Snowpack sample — Rabbit Ears Pass, Jackson County, Colorado, USA (12/17/25, 1:08 PM MST)
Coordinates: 40.387, -106.625
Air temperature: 34 °F
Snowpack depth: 46 cm
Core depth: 40 cm
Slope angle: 6°, slope face: 165°
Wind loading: medium
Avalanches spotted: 0
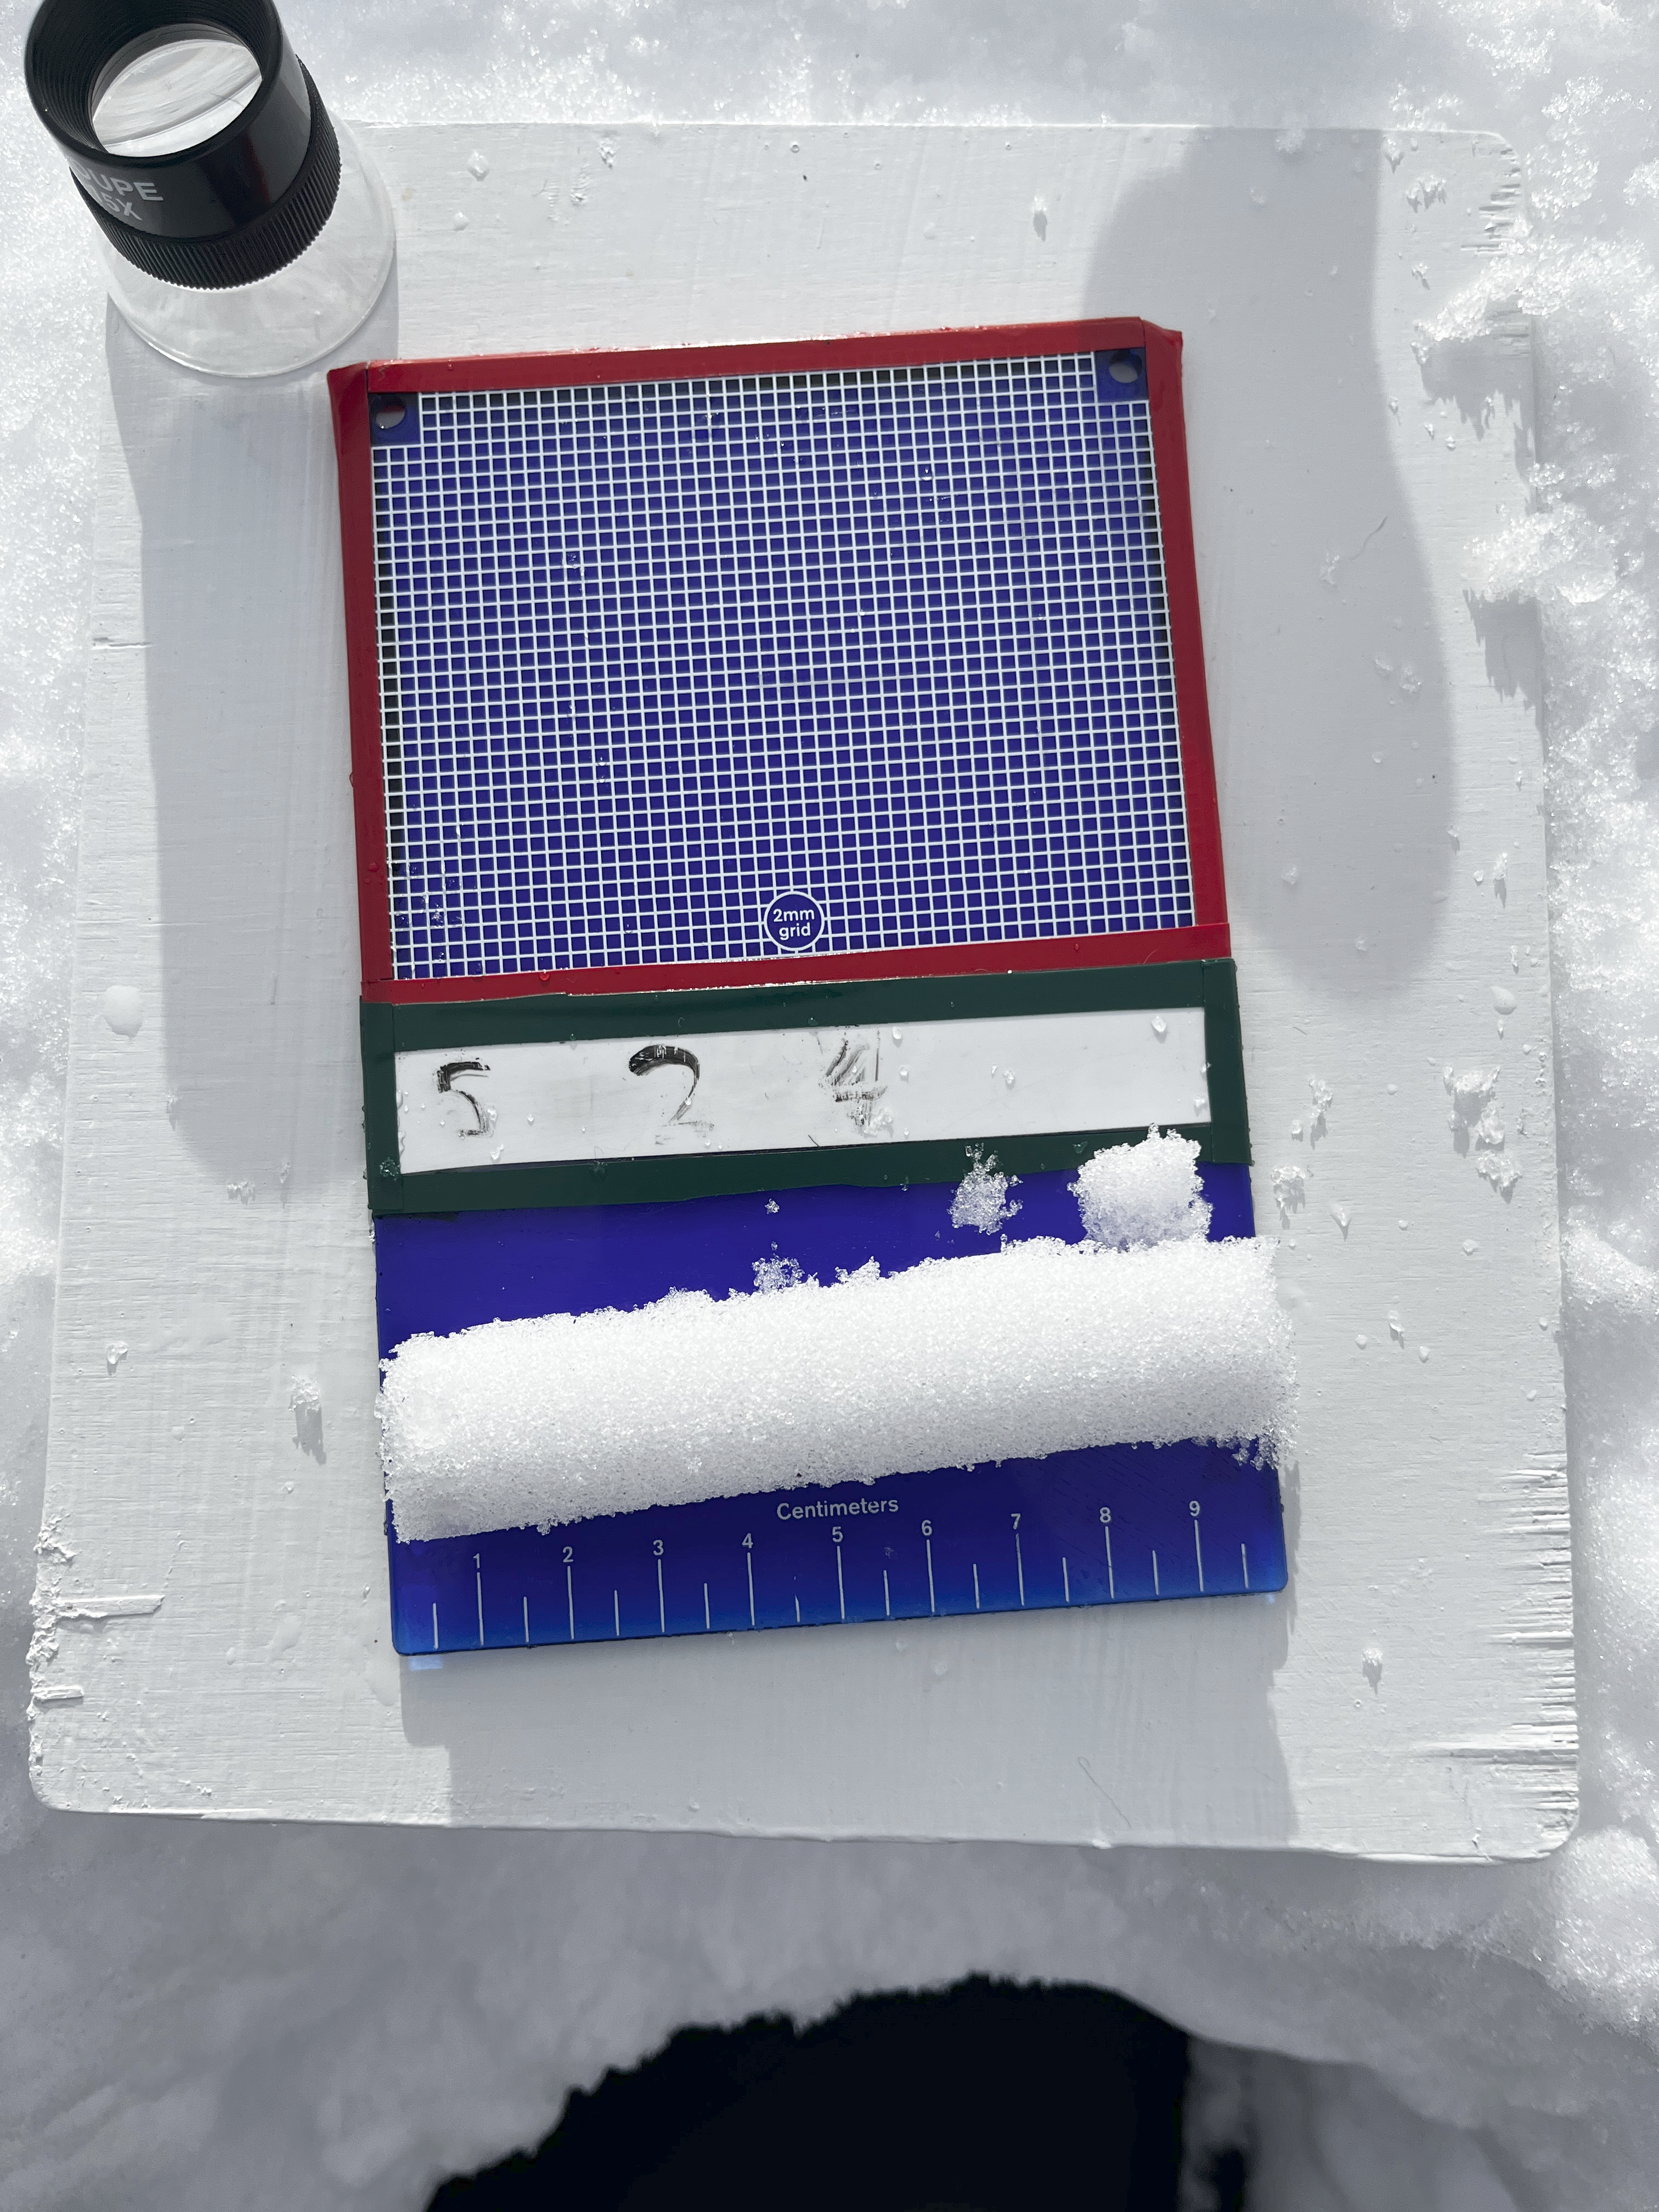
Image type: crystal_card
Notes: No avalanches spotted nearby, although collected in a meadowy area with minimal risk on this face of the pass.